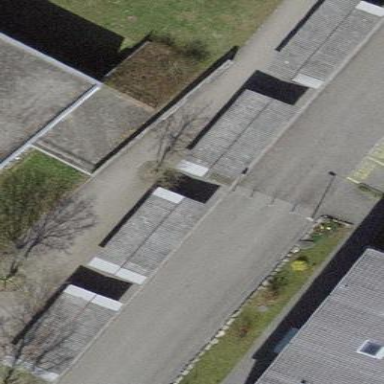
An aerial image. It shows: Bicycle parking area with stands available.